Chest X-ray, PA view. Patient: 62 years old, sex M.
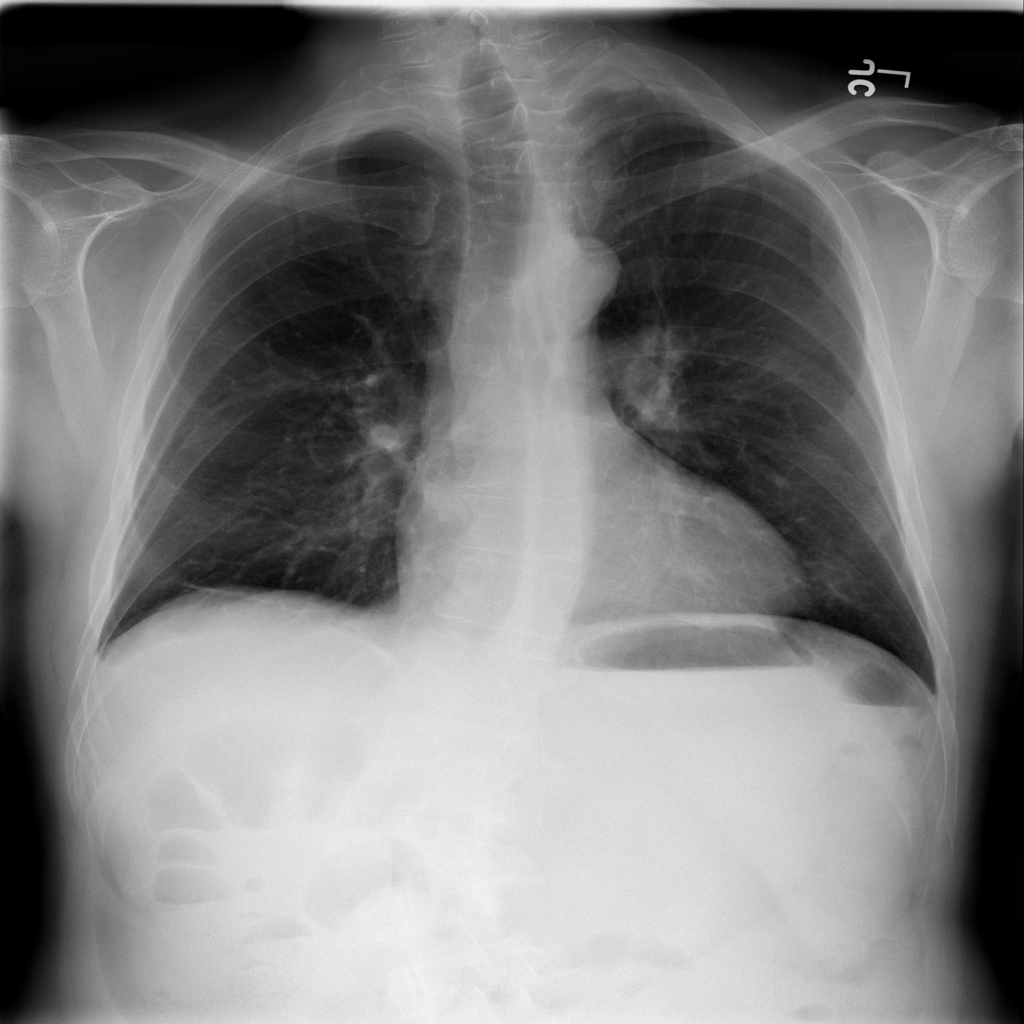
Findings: Atelectasis, Nodule